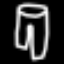
Label: pants